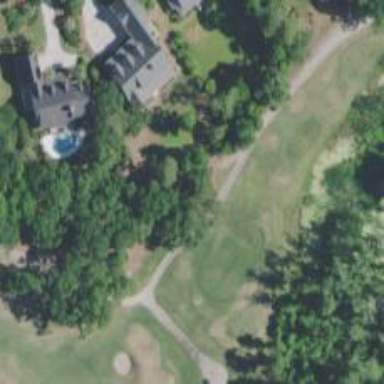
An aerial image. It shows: Path used for both walking and golf.